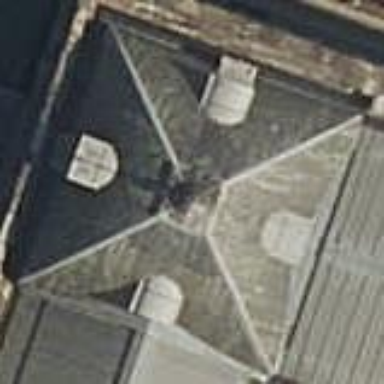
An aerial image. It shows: Building with dome-shaped slate roof.